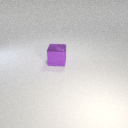
large purple metal cube